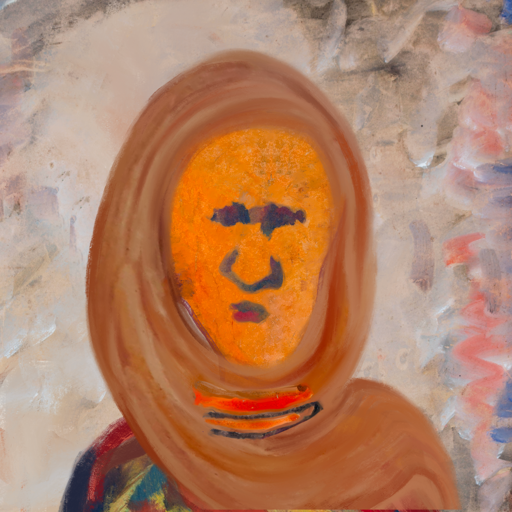
Background: Roy_Bahadur, Head And Neck Front: Hypocrite, Face Front: In_The_Sun, Bust: Mother_And_Son_Son, Hair Front: Blank, Head Accessory: Pious_Lady_Scarf, Second Necklace: Blank, Necklace: Experience, Baby: Blank